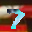
Label: 7